Question: we recently moved a website to another server and updated SilverStripe to the latest version.

I searched around a little and tried a few things. I don't know much about Apache/SilverStripe authentication. This is all the information I can give:
- - '...\wamp\www\sitename''http:\localhost\sitename\'- - 'httpd.conf''.htaccess'- 'Security::setDefaultAdmin("username", "password")'- '.../sitename/container/home/'-
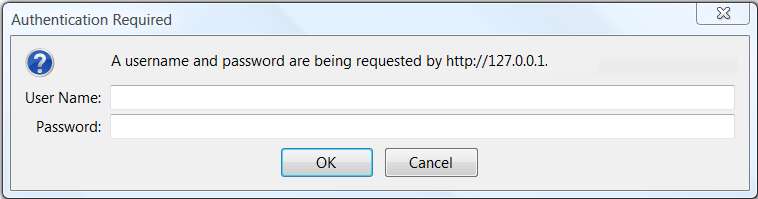
Answer: It sounds as though you have basic authentication turned on, probably triggered by your change in environment.
This will be set in your application somewhere - probably in _ss_environment.php or _config.php of your project.
API Docs for BasicAuth are here: <URL>